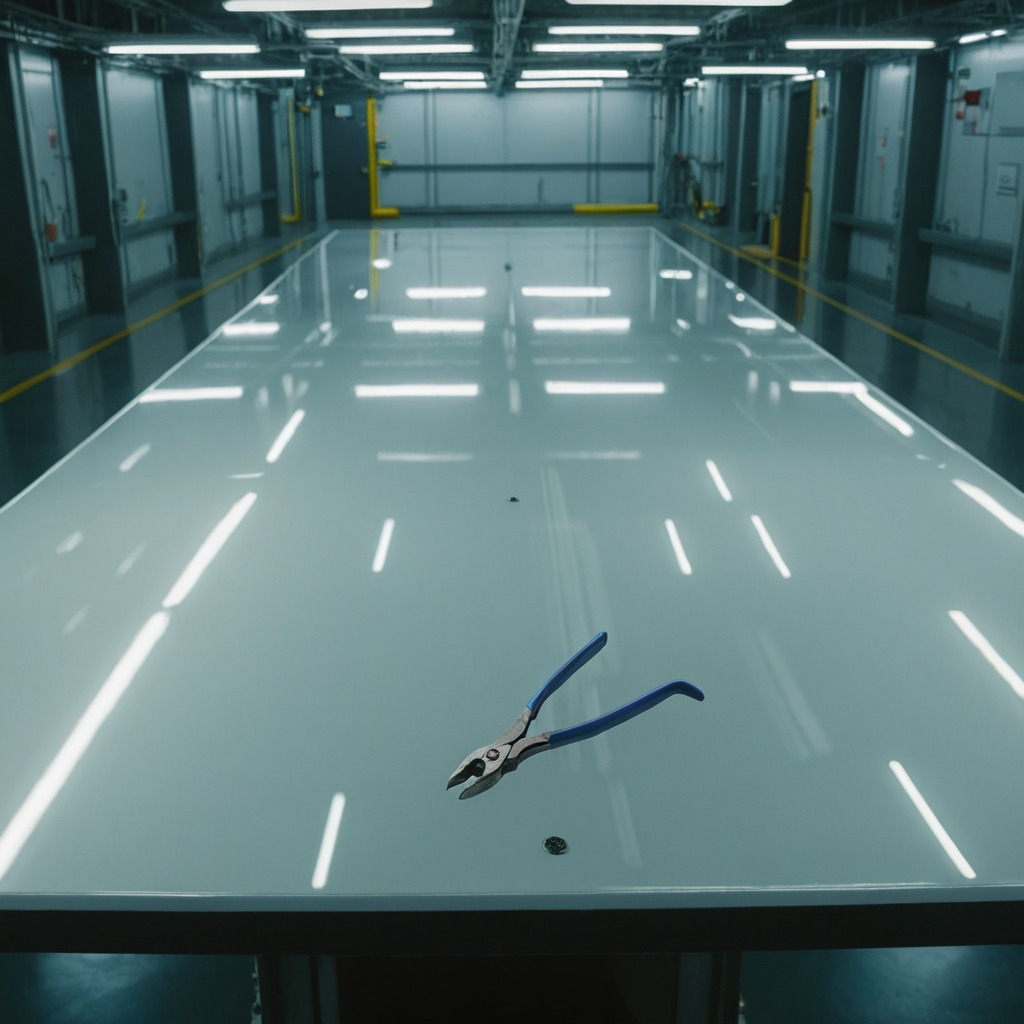
A plier lies on the table in the ship maintenance bay industrial lighting.